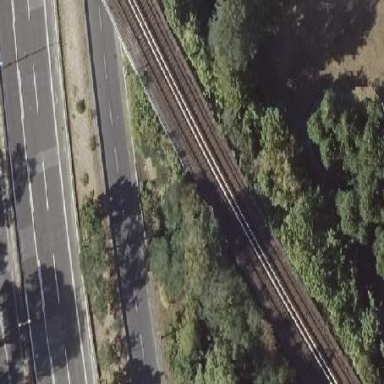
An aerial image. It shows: Railway area.